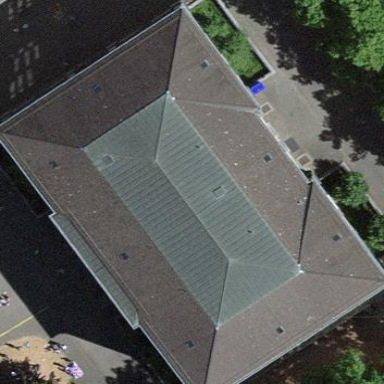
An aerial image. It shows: School building.